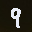
Label: 9